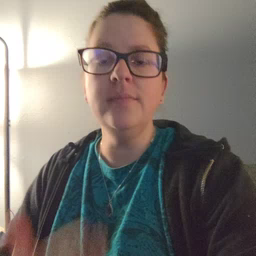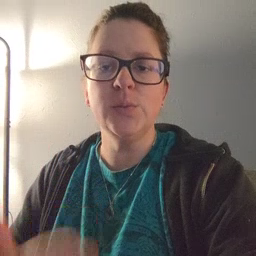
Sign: thankyou